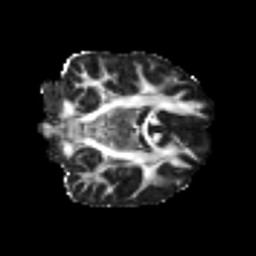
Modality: FA
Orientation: coronal
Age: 24
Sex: male
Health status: healthy
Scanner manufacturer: siemens
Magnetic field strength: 3 T
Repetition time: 3.6 s
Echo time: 0.0964 s